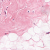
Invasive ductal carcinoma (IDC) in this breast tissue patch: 0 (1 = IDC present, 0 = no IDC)